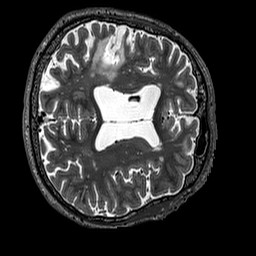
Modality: T2w
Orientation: axial
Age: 75
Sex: male
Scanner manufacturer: siemens
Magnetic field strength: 3 T
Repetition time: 3.2 s
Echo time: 0.567 s